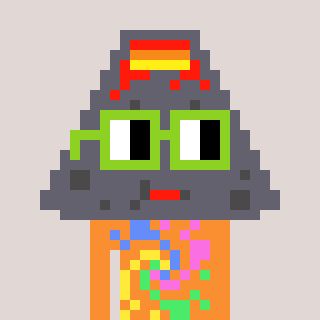
a pixel art character with square light green glasses, a volcano-shaped head and a orange-colored body on a warm background